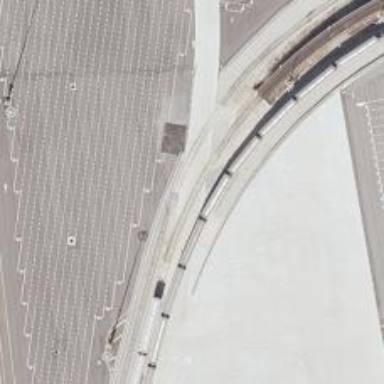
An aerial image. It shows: Rail spur service.